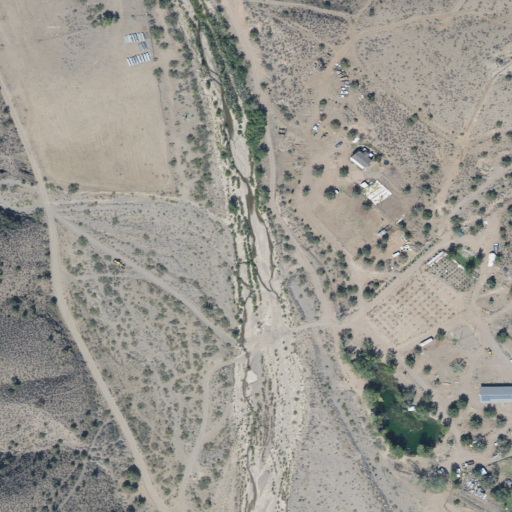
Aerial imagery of valley in Utah named East Bunker Peak Wash containing shrub, low intensity development, open development, pasture, and woody wetlands